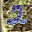
Label: 2